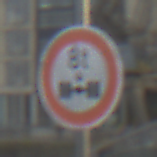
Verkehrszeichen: TatsaechlicheAchslast
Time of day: SunriseSunset
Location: Outdoor (Urban)
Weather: PartlyCloudy
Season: NotSpecified
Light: Natural